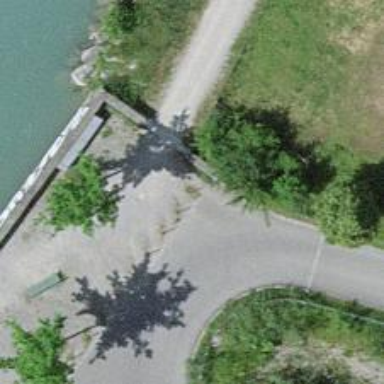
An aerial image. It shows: Bollard.